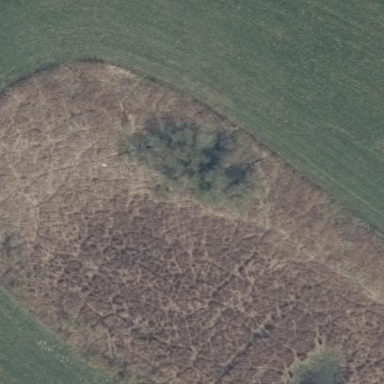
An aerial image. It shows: Wetland area dominated by reedbeds.